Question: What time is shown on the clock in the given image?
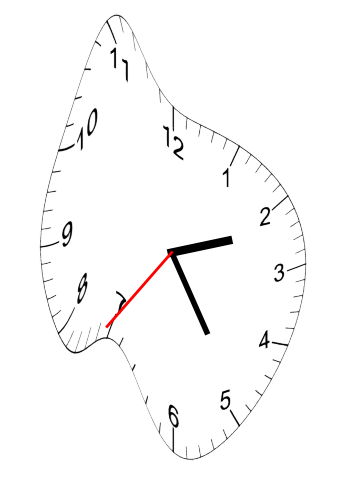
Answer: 02:24:36